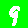
Digit: 9